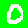
Digit: 0